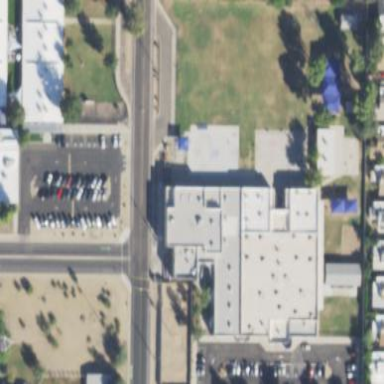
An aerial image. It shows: School.